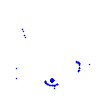
Particle: proton